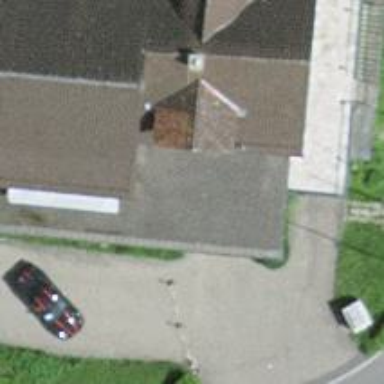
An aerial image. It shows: Charging station.